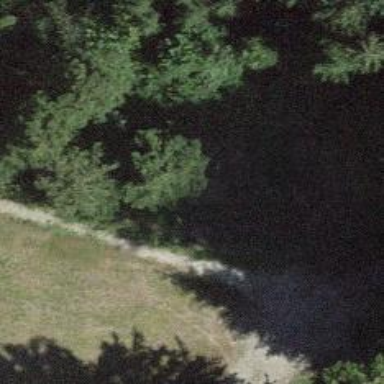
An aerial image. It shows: Grass path.